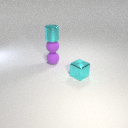
small cyan metal cylinder above small purple rubber sphere